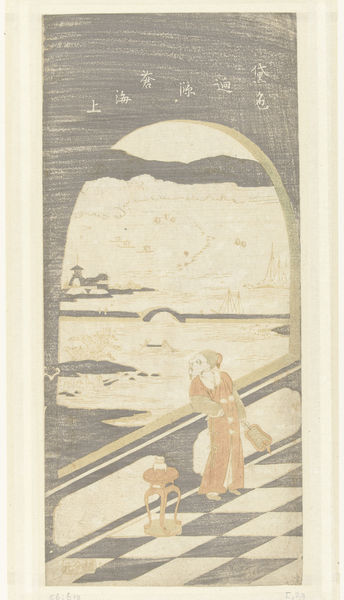
Titel: Chinese dichter uitkijkend over waterlandschap
Künstler: Suzuki Harunobu
Standort: Amsterdam
Institution: Rijksmuseum
Schlagwörter: red, stool, white, window, black, landscape, water, river, paper, city, watercolor, chinese, riverscape, checked, figure leaning on balustrade in arch, city in background, bridge in background, chinese characters above arch